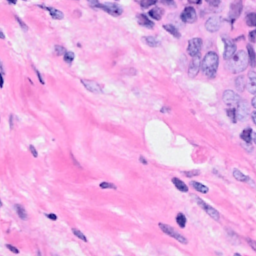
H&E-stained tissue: Breast